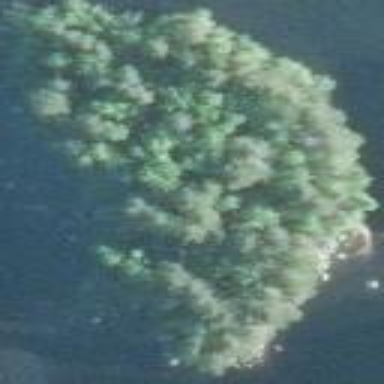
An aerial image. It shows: Islet surrounded by woodland.